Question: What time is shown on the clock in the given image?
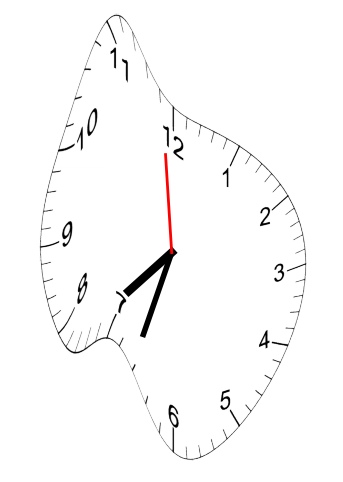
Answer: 07:32:59